Question: I have downloaded and . I followed a <URL>, which tells me to import all sample projects from the OpenCV SDK directory and then everything will work magically.
Obviously, that is not the case. Below is a screenshot of one of the sample projects (and its build path) that I imported to Eclipse:

I checked the <URL> but it does not describe how to get the samples running. In particular, I am confused about these:
I can see that I am missing all 'android.*' and 'org.opencv.android.*' imports. Do I need to manually include these to the build paths of the projects?
Where does the Android NDK go in this process?
There is no './jni/Andorid.mk' file in any of the projects. Do I have to manually add these?
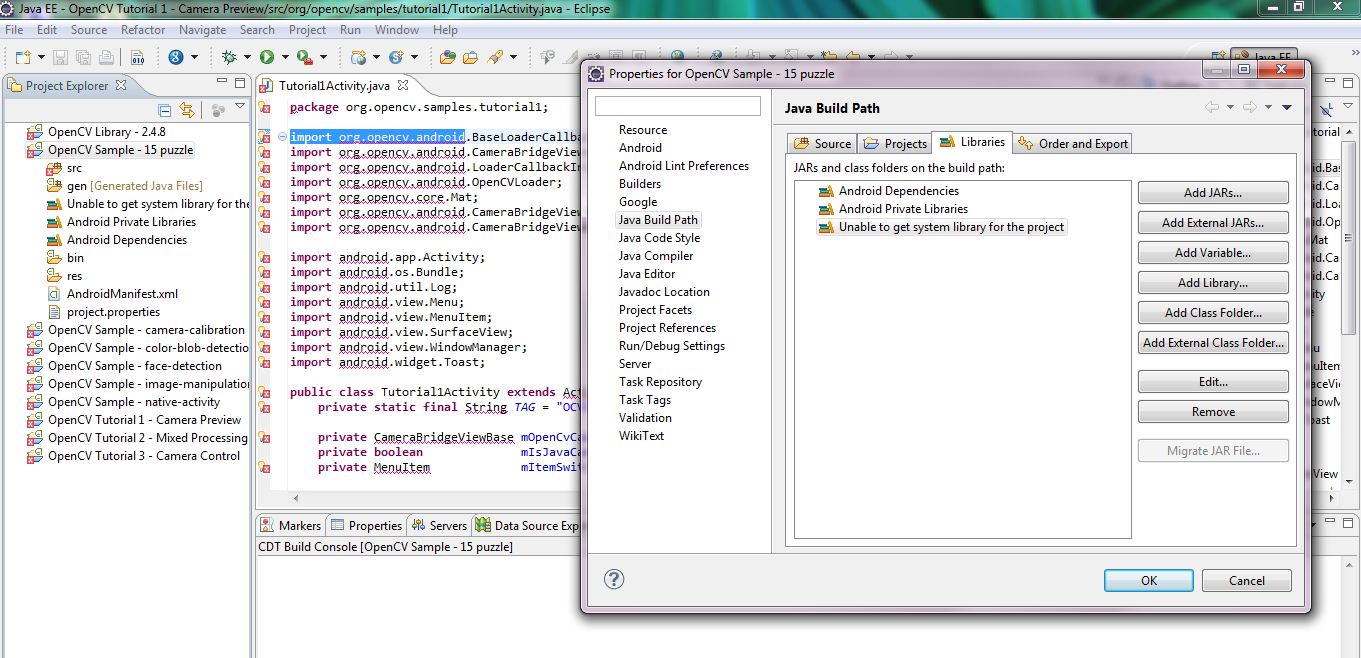
Answer: Right click each sample project folder > Properties > Select Android from the left list of options:
- 1) Check if you have something for "Project Build target" (example: "Android 4.4.2").- 2) Check if you have something in the "library" box and if it does not have a red X next to its path. If it has a red X, edit to select the correct path to where you placed the opencv library.
Also do step (1) for the Opencv Library project, if you imported it to your workspace like it is described in the installation tutorial.